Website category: auto
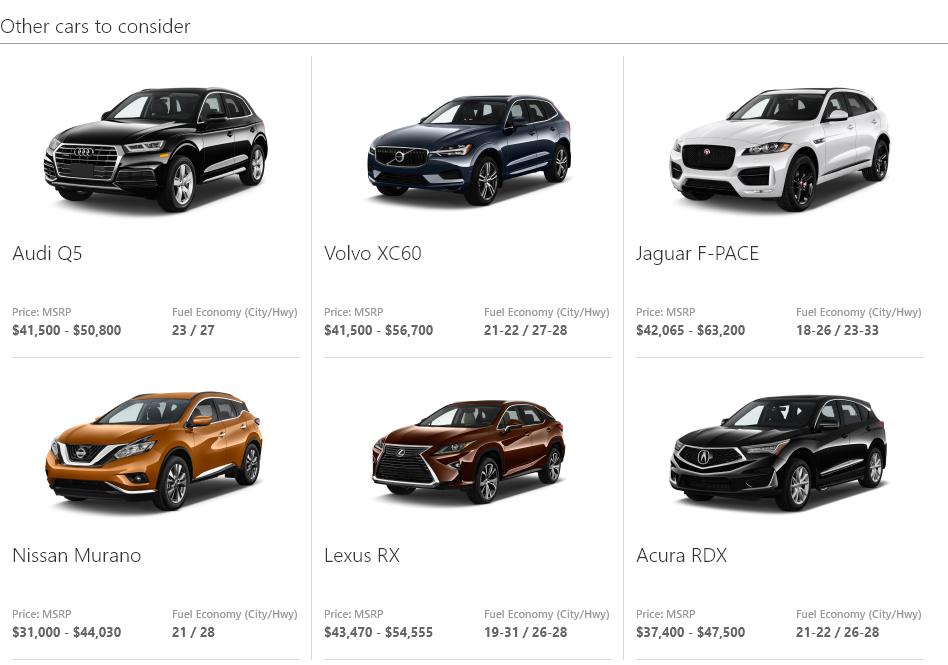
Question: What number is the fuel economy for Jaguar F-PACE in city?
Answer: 18-26

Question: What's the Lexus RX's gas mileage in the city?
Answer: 19-31

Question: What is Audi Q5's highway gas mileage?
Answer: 27

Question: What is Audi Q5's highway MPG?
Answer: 27

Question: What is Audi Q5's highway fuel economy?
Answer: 27

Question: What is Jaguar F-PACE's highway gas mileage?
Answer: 23-33

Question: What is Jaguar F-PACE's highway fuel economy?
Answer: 23-33

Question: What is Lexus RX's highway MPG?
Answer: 26-28

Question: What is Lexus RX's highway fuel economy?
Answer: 26-28

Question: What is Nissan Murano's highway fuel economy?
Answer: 28

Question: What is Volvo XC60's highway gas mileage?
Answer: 27-28

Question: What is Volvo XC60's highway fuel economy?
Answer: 27-28

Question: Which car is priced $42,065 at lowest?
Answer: Jaguar F-PACE

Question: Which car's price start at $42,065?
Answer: Jaguar F-PACE

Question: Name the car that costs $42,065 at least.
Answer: Jaguar F-PACE

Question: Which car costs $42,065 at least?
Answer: Jaguar F-PACE

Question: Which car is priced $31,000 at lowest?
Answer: Nissan Murano

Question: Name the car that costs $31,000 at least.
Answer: Nissan Murano

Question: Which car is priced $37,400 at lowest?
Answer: Acura RDX

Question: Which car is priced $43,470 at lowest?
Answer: Lexus RX

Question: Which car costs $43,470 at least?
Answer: Lexus RX

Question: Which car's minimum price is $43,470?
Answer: Lexus RX

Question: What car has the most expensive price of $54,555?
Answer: Lexus RX

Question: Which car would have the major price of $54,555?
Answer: Lexus RX

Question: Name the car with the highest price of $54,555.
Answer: Lexus RX

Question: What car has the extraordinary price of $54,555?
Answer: Lexus RX

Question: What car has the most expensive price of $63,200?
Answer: Jaguar F-PACE

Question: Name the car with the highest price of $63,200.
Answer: Jaguar F-PACE

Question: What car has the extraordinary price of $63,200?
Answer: Jaguar F-PACE

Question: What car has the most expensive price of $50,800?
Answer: Audi Q5

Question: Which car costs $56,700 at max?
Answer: Volvo XC60

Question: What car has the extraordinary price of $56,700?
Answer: Volvo XC60

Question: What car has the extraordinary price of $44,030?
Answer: Nissan Murano

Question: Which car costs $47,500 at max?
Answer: Acura RDX

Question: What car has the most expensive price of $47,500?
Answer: Acura RDX

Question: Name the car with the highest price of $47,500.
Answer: Acura RDX

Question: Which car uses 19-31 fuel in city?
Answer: Lexus RX

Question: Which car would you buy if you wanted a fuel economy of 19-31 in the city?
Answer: Lexus RX

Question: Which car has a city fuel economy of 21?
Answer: Nissan Murano

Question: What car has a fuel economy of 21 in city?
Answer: Nissan Murano

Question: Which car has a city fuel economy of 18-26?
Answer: Jaguar F-PACE

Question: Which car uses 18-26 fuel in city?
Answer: Jaguar F-PACE

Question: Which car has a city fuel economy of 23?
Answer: Audi Q5

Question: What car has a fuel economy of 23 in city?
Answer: Audi Q5

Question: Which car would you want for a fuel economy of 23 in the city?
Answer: Audi Q5

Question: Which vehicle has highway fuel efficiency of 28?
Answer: Nissan Murano

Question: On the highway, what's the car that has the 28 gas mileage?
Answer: Nissan Murano

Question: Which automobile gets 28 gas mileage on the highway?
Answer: Nissan Murano

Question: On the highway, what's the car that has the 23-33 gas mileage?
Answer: Jaguar F-PACE

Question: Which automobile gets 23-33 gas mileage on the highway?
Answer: Jaguar F-PACE

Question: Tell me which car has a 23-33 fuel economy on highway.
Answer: Jaguar F-PACE

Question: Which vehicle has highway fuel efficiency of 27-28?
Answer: Volvo XC60

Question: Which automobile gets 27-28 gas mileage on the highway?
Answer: Volvo XC60

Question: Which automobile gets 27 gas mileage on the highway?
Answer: Audi Q5

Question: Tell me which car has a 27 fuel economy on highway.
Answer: Audi Q5